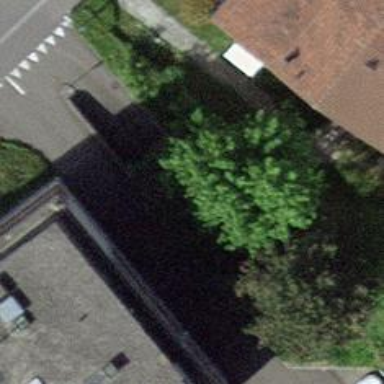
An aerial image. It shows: Parking entrance.